Fundus camera: zeiss
Shooting center: fovea
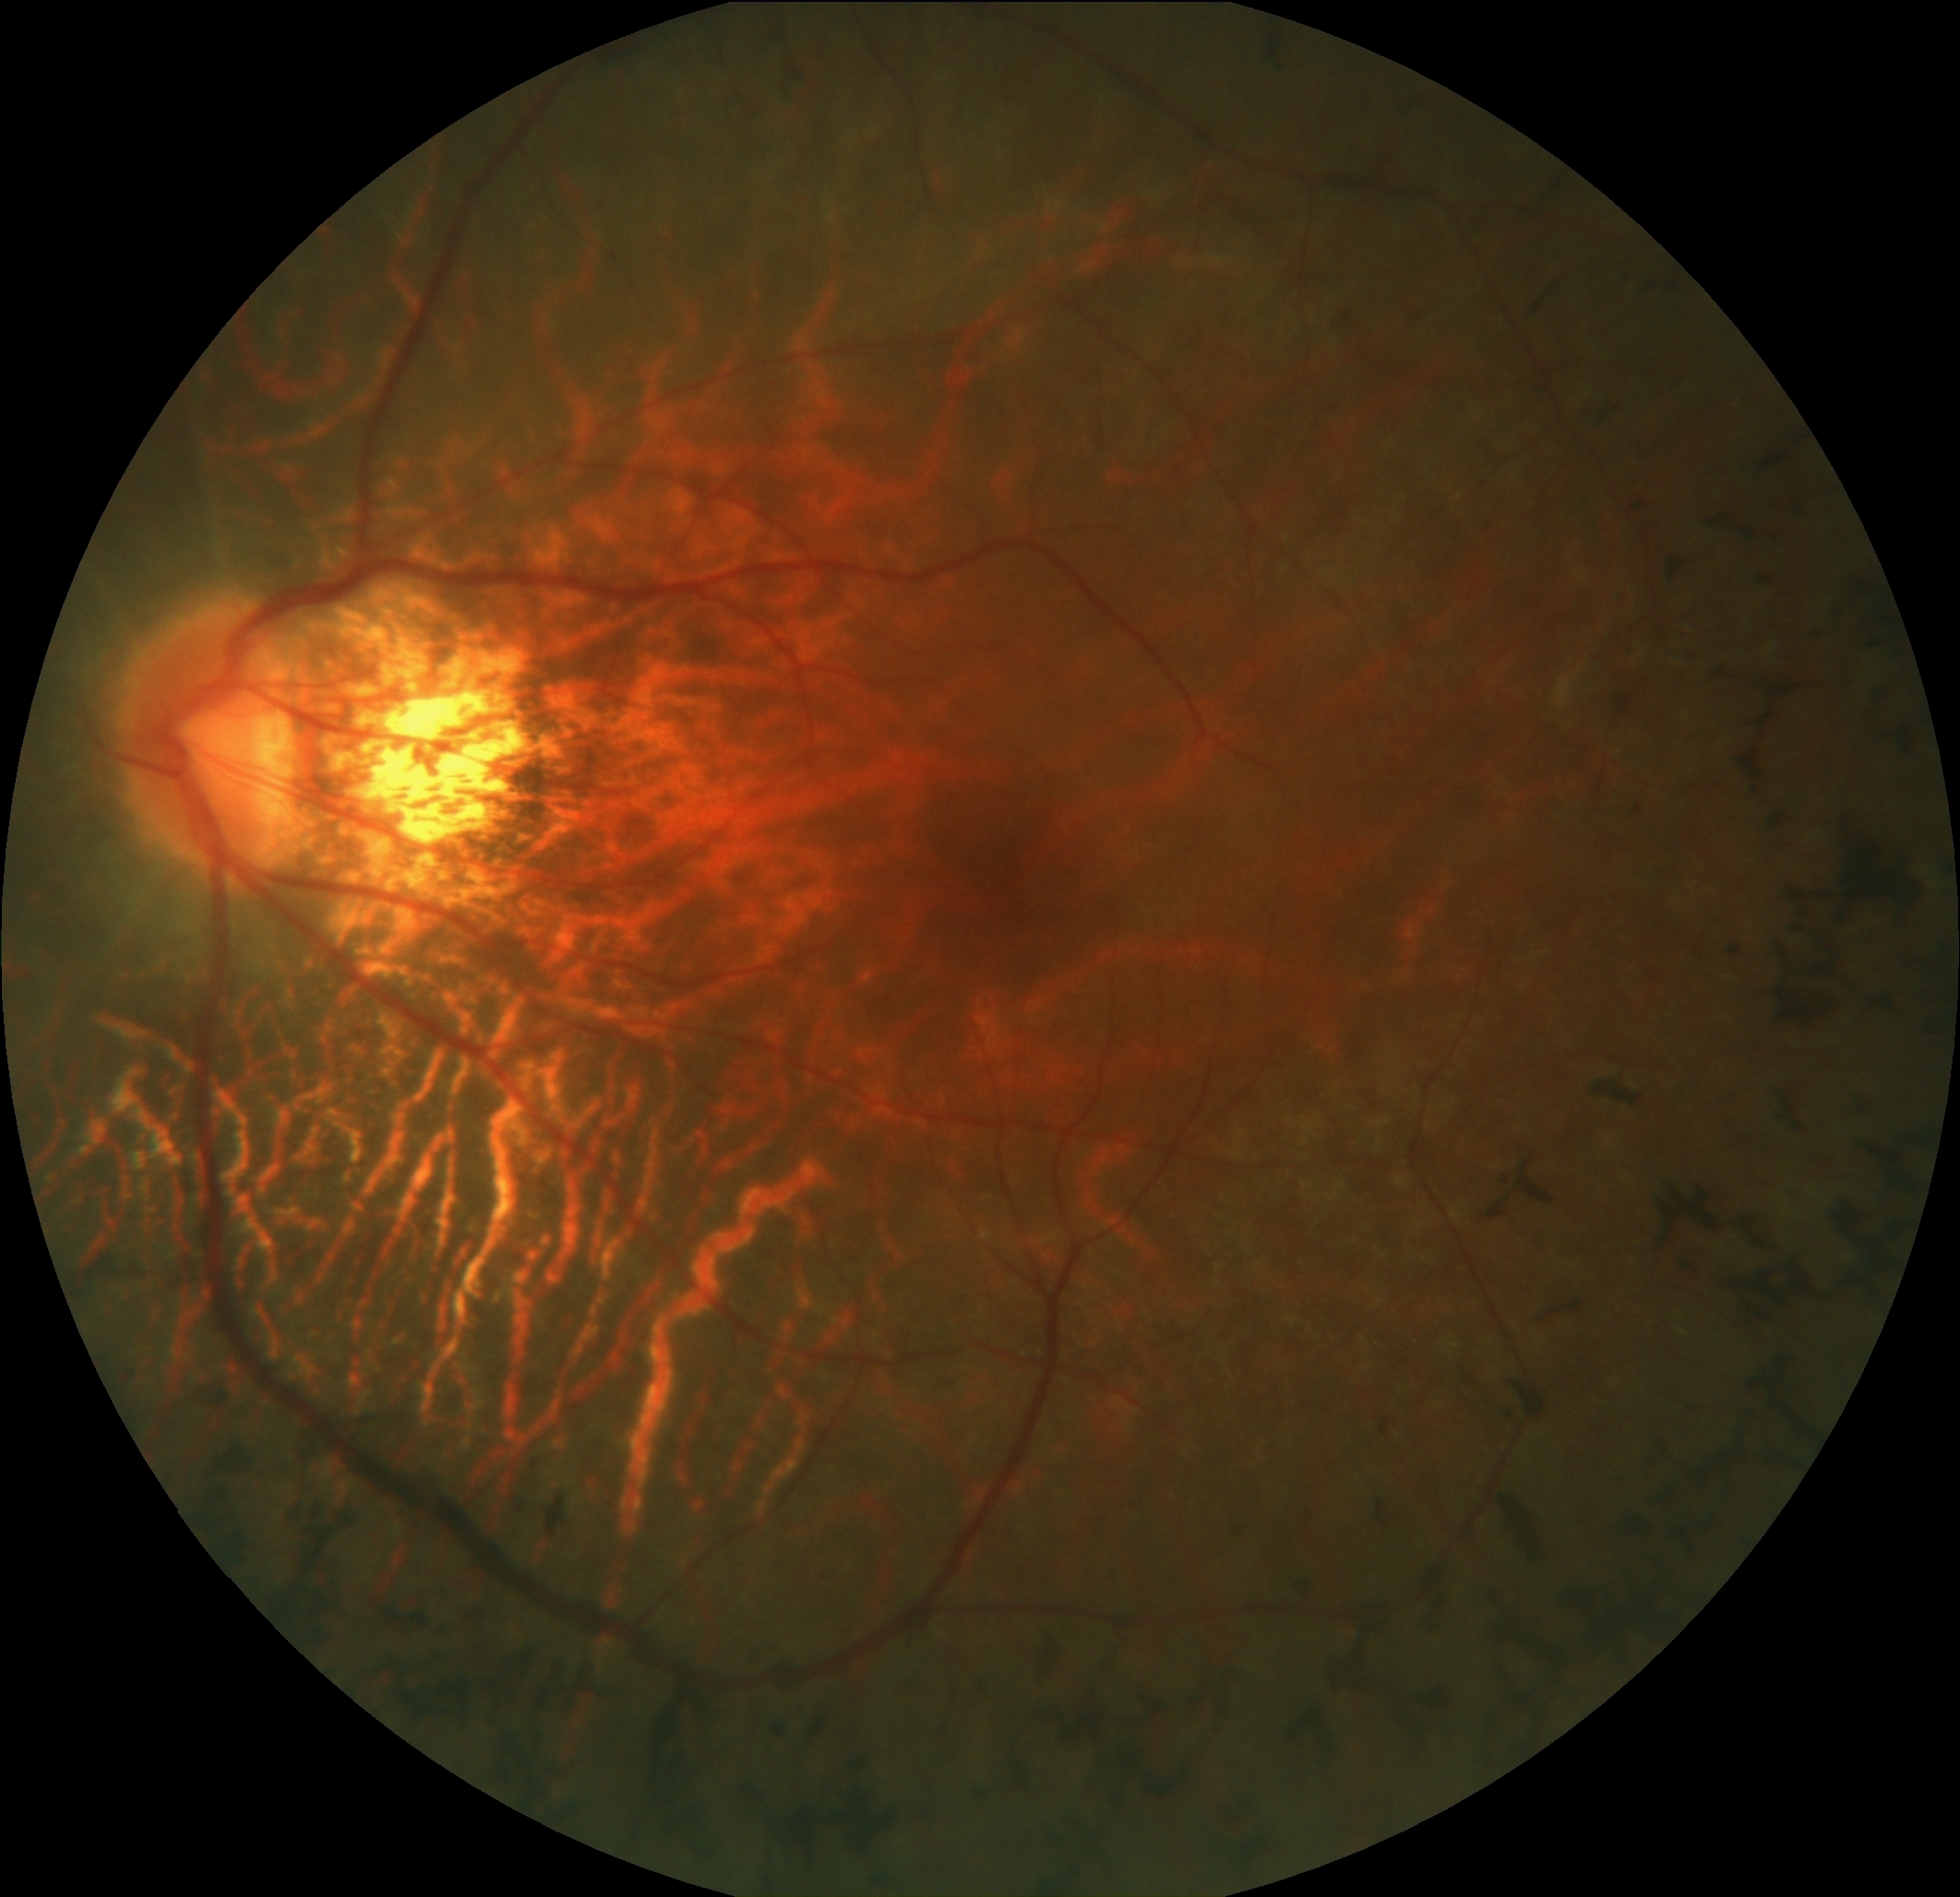
Pathologic myopia: yes
Patchy retinal atrophy: present
Retinal detachment: absent